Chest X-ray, PA view. Patient: 28 years old, sex M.
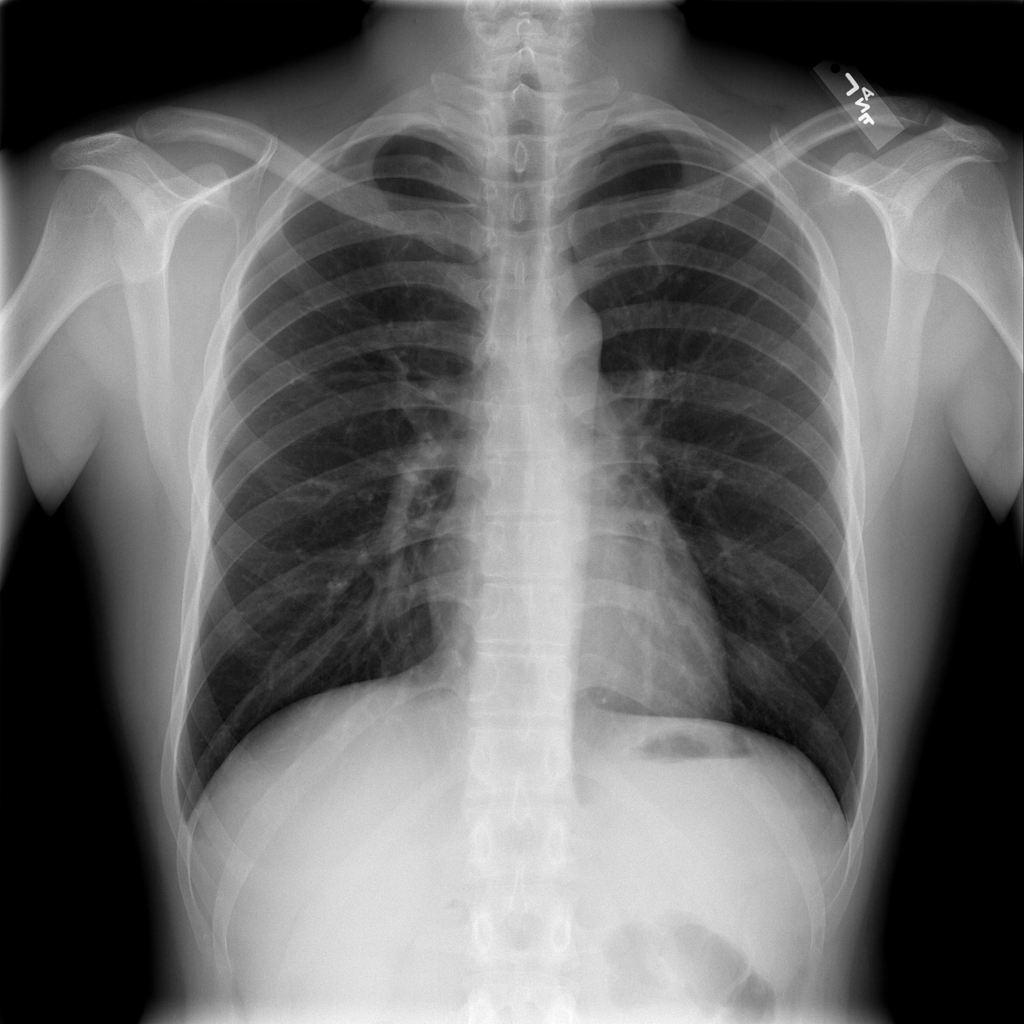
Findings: No Finding